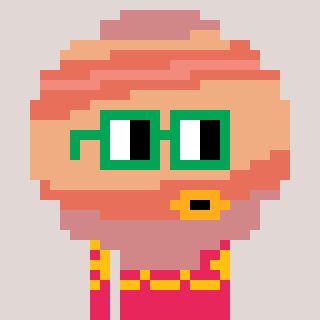
a pixel art character with square green glasses, a jupiter-shaped head and a redpinkish-colored body on a warm background